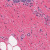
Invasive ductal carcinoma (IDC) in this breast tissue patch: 0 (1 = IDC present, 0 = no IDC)